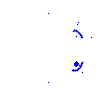
Particle: pion